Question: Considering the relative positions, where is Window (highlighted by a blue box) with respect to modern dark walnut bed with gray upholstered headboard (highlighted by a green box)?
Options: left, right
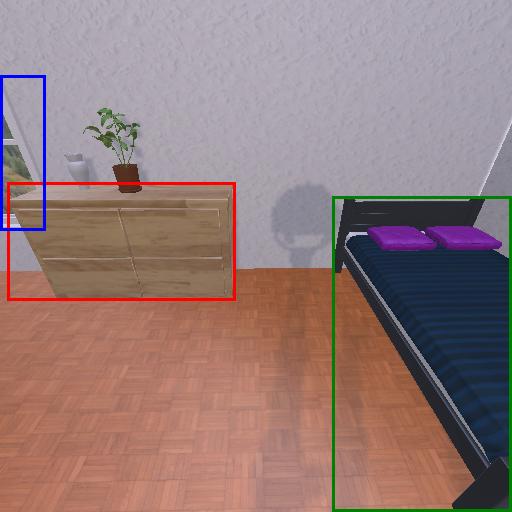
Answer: left